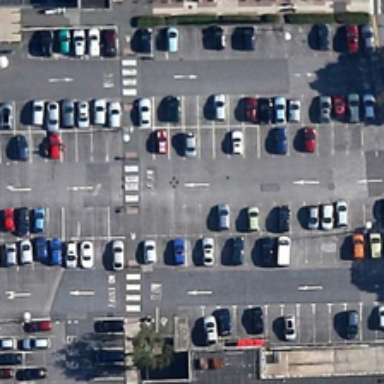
The cars were parked neatly on the road .